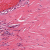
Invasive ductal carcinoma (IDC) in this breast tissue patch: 0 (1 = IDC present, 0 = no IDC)